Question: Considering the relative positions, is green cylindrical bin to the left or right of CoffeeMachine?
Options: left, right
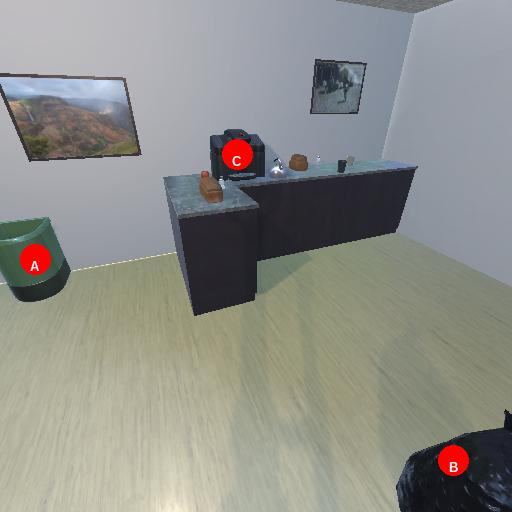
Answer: left